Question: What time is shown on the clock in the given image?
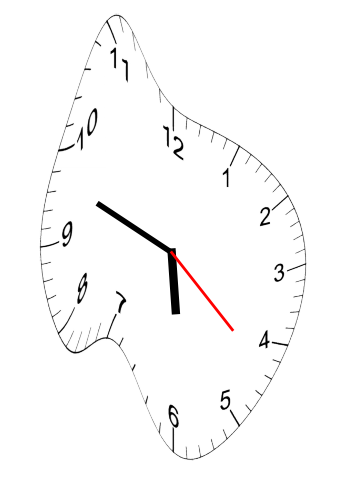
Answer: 05:48:22